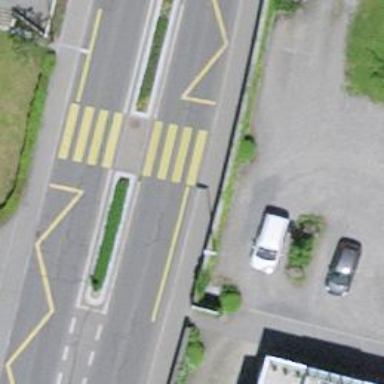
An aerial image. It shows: Uncontrolled zebra crossing with central island.